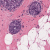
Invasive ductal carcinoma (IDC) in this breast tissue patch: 0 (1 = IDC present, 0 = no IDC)